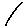
Label: line